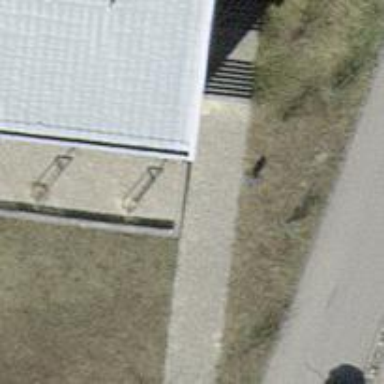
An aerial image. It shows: Set of steps with pebblestone surface.